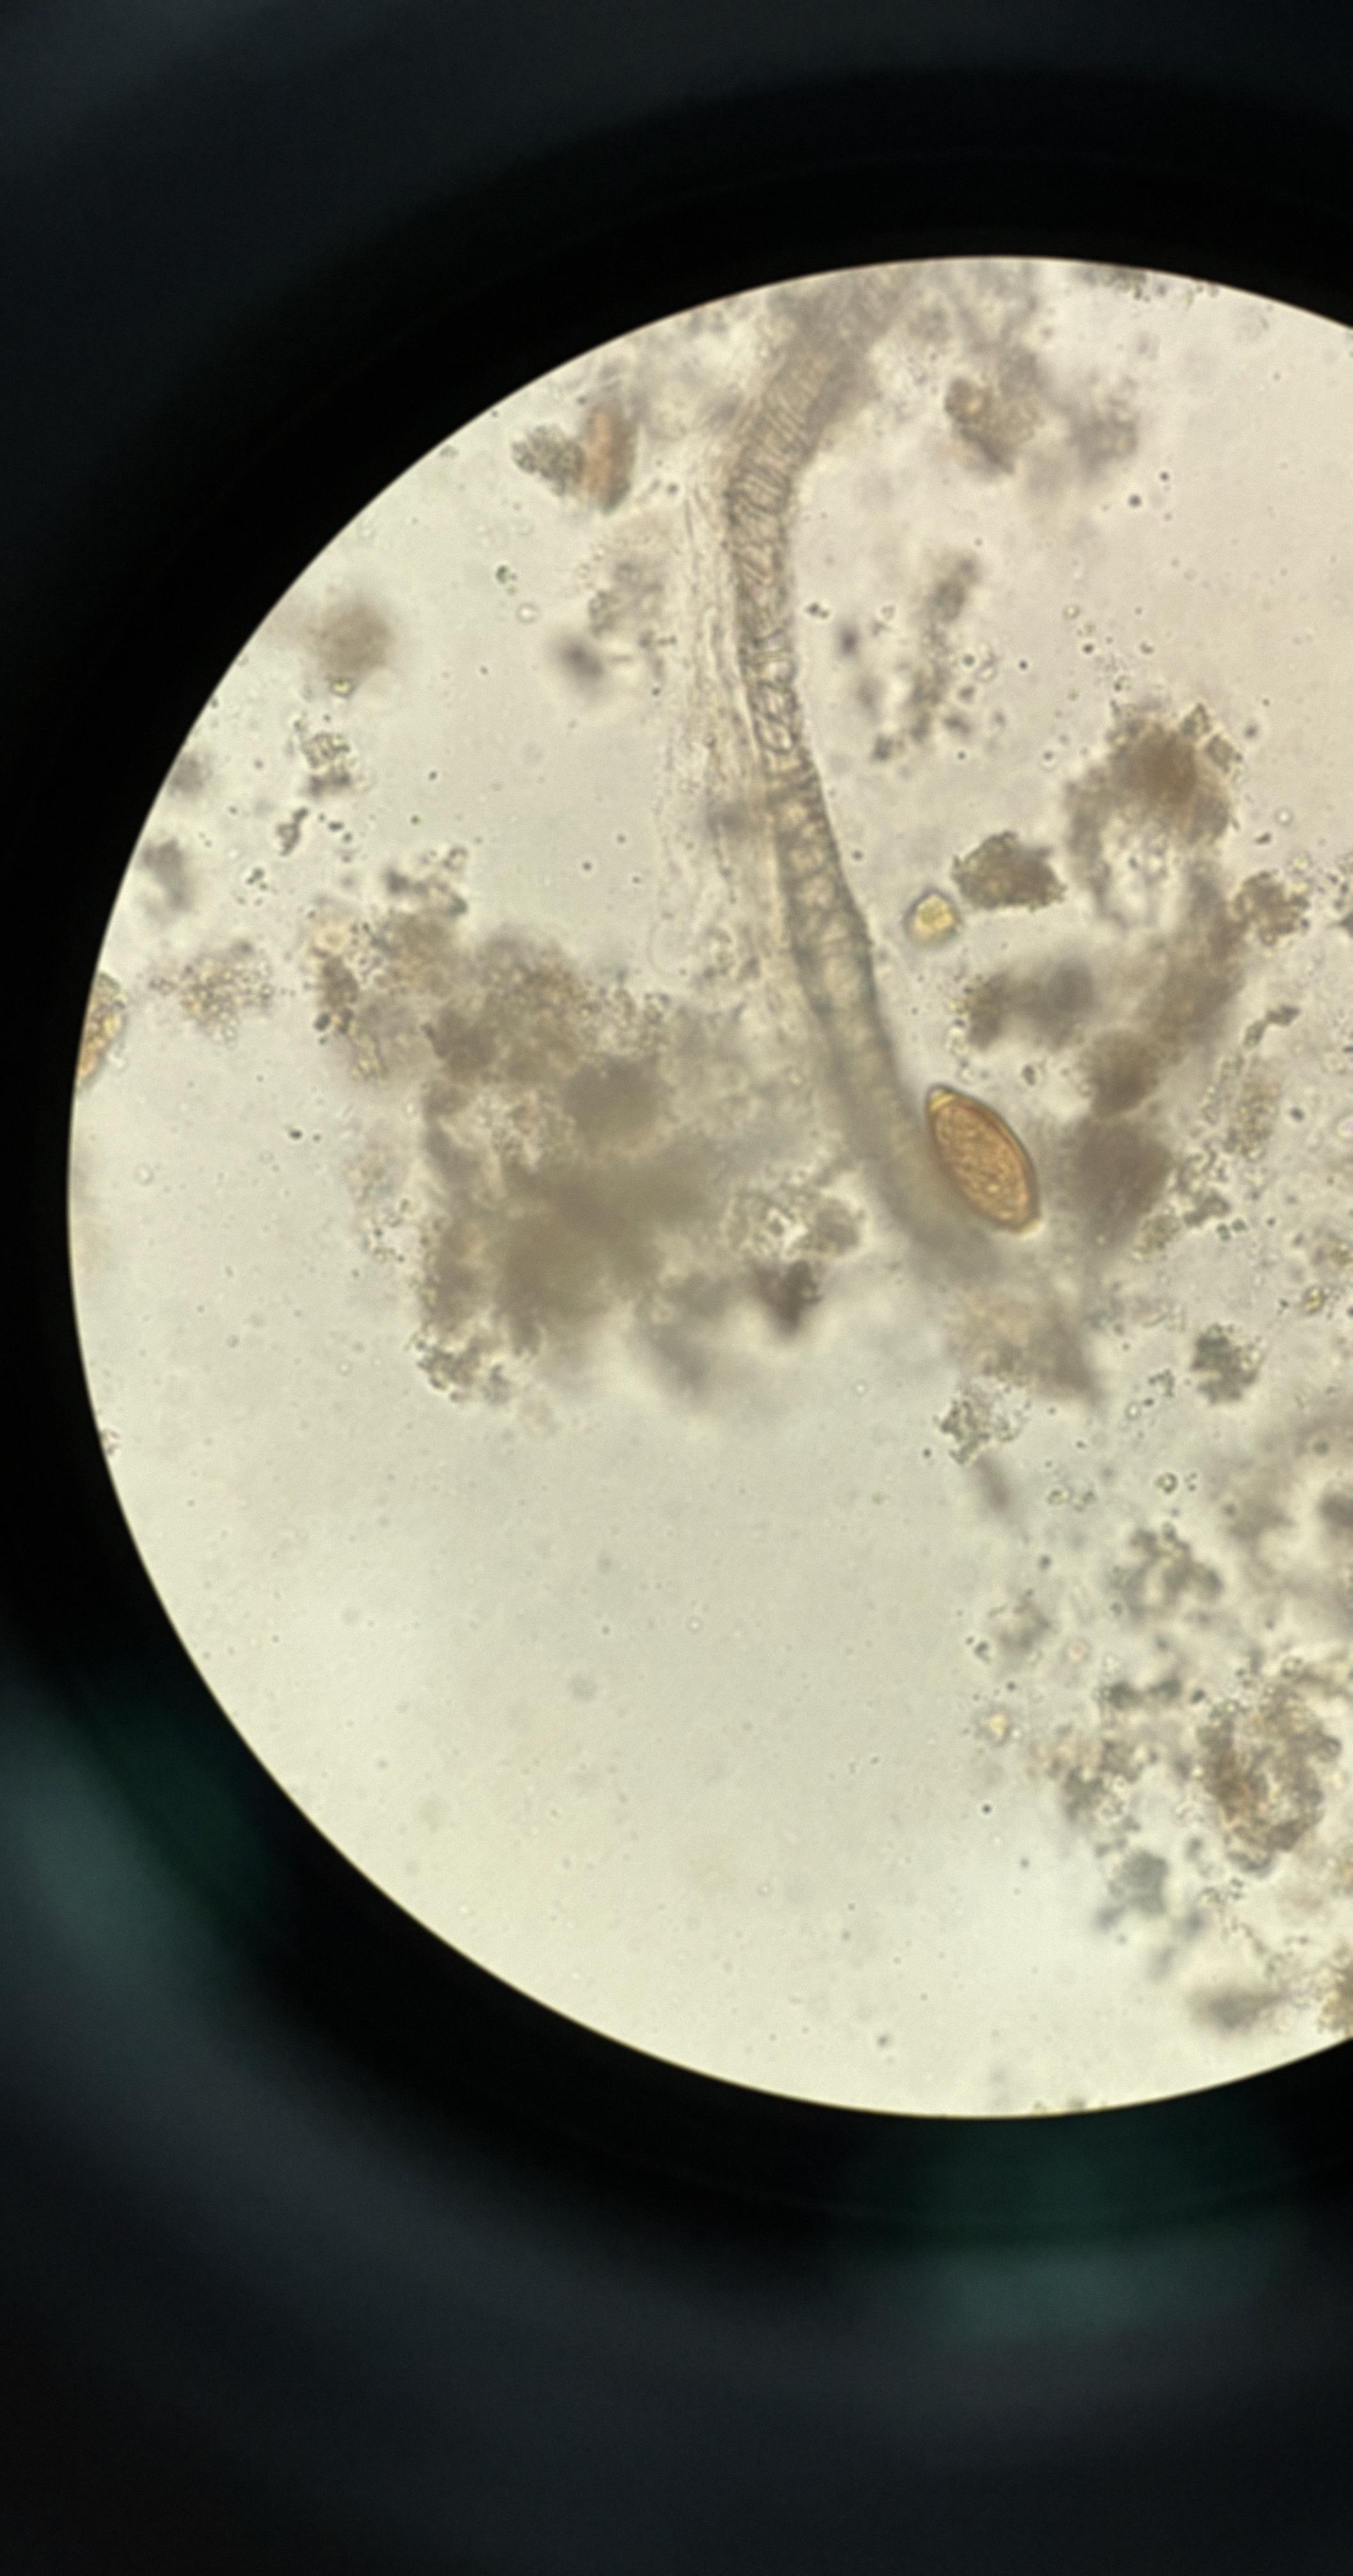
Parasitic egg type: Trichuris trichiura